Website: macys
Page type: customer-info-address
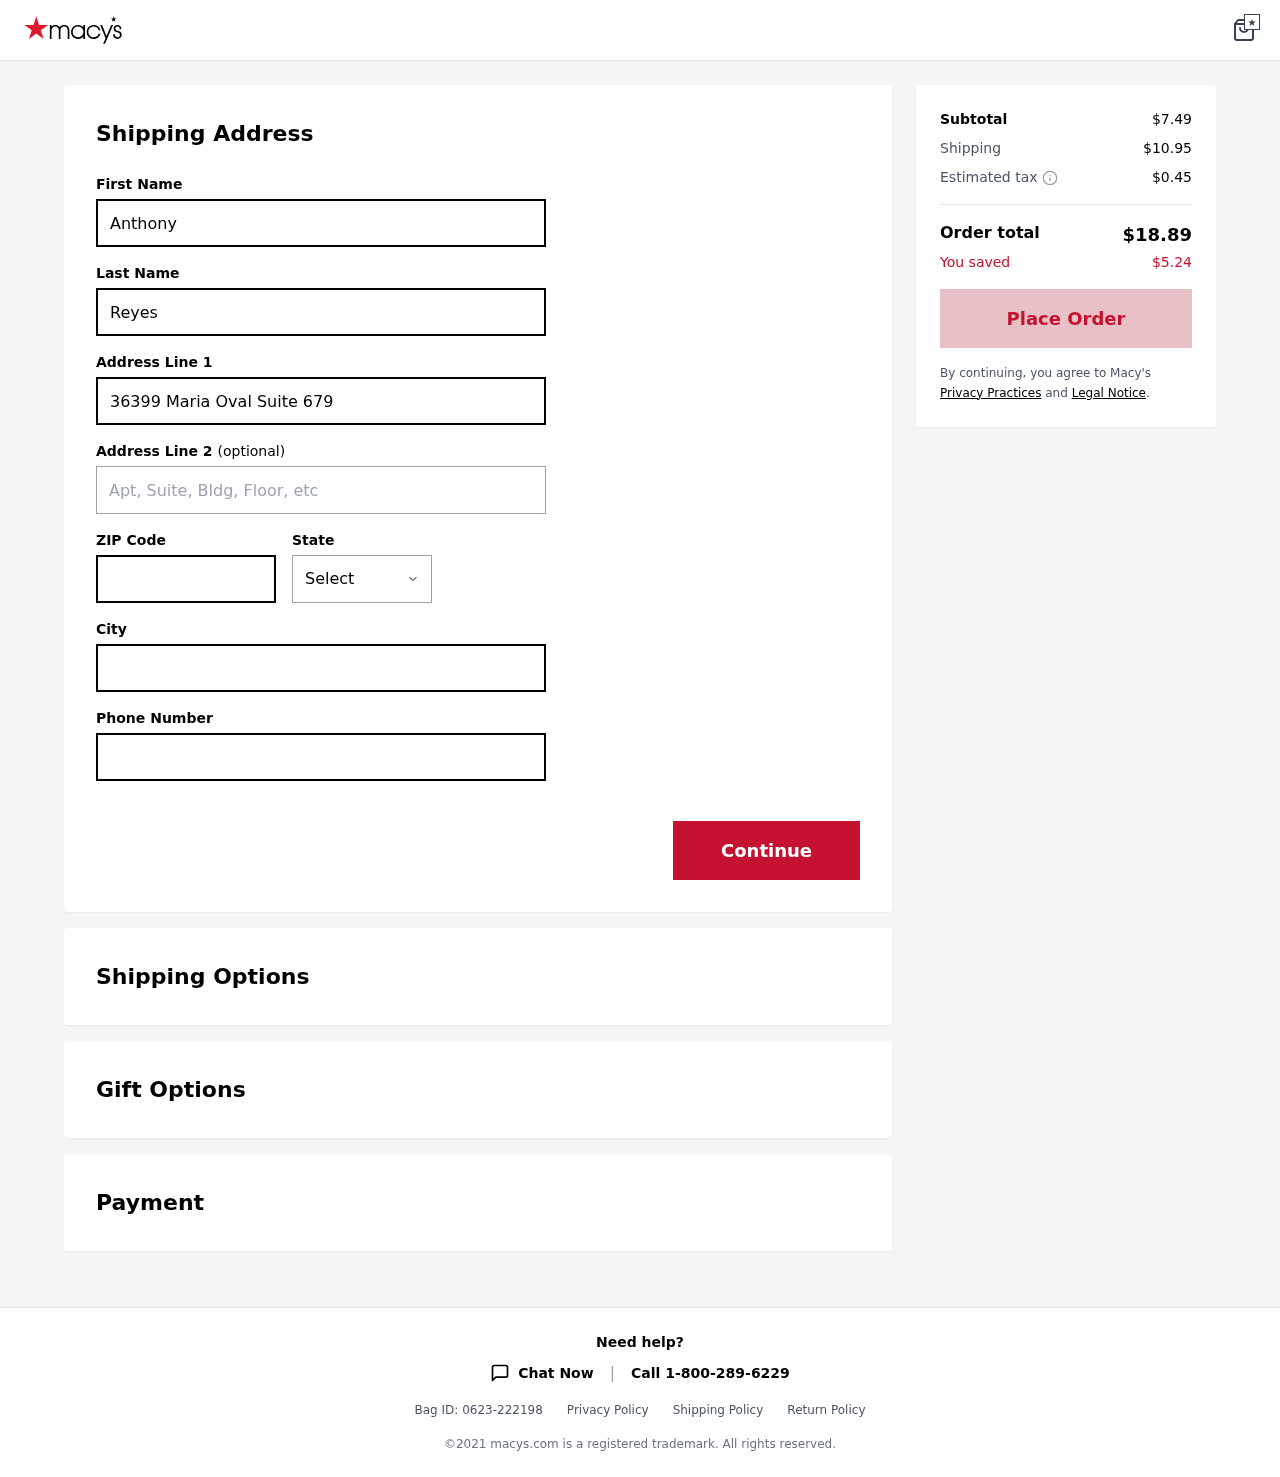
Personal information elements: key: PII_CITY
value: North Michaelmouth
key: PII_FIRSTNAME
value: Anthony
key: PII_LASTNAME
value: Reyes
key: PII_PHONE
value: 8513171321
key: PII_POSTCODE
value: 91063
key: PII_STATE
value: Arizona
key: PII_STREET
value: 36399 Maria Oval Suite 679
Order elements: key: ORDER_SUBTOTAL
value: $7.49
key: ORDER_SHIPPING_COST
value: $10.95
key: ORDER_TAX
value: $0.45
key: ORDER_TOTAL
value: $18.89
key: ORDER_SAVINGS
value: $5.24